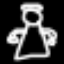
Label: angel